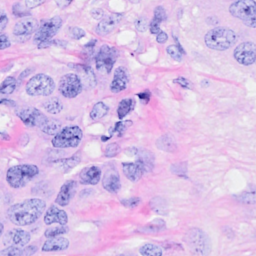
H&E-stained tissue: Breast